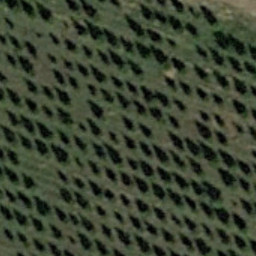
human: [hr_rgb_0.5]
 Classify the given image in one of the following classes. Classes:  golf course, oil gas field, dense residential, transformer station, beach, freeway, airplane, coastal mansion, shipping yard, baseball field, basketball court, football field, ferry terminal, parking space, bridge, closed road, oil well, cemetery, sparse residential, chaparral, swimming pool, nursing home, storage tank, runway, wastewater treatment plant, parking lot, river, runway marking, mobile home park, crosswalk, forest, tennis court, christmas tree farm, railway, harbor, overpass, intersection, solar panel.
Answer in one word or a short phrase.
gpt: christmas tree farm